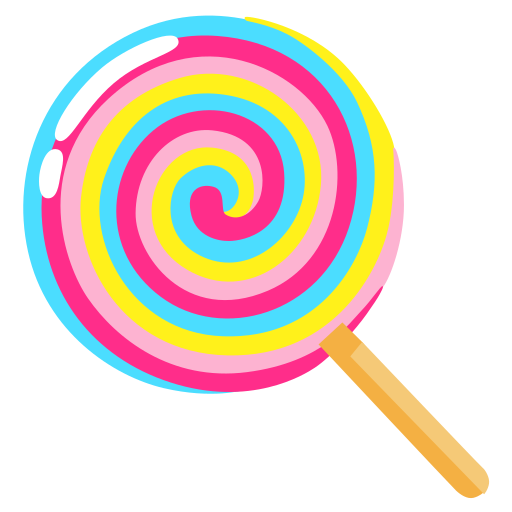
Emoji: 🍭